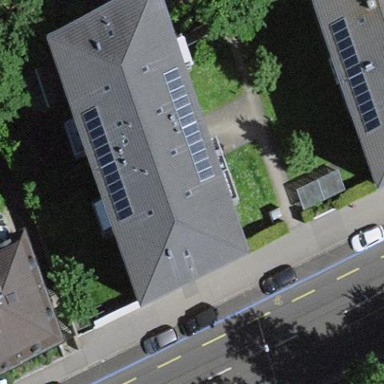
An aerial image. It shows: Hipped roof on apartment building.